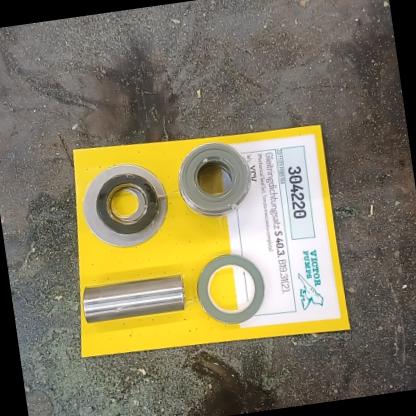
Klasa: inne